Question: I have some VB6 controls that I have placed on a frame OCX that I have created myself. The issue, is when the frames are made visible, sometimes the controls (in this example 2 comboboxes) are missing, and you can see the background color of the Form through it.
The Usercontrol, is just 2 images with gradients, and a label for the title.
Are there any settings for UserControls that I need to know about that will fix this?

AutoRedraw: True
Clip Controls: True
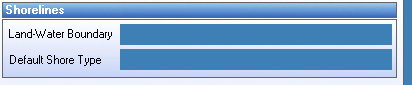
Answer: Clip Controls had to be set to False. Fixed me whole problem. Thanks for the answers though